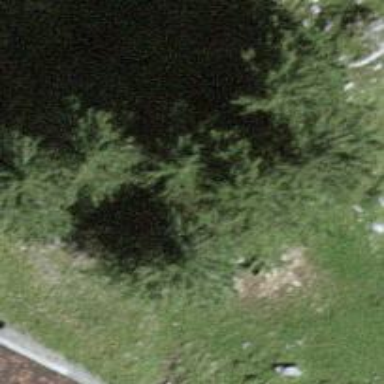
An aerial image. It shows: Evergreen tree with needle-leaved leaves.